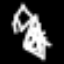
Label: diamond